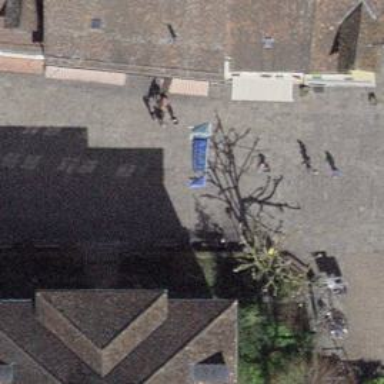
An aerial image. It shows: Bench for seating.